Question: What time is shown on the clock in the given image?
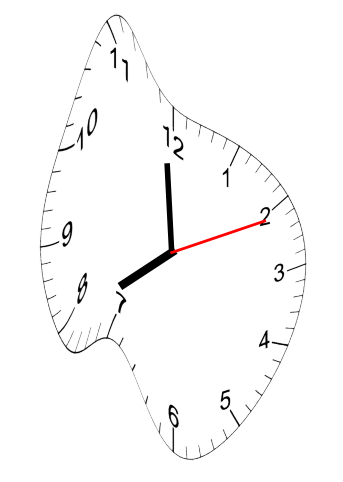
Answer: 07:59:11